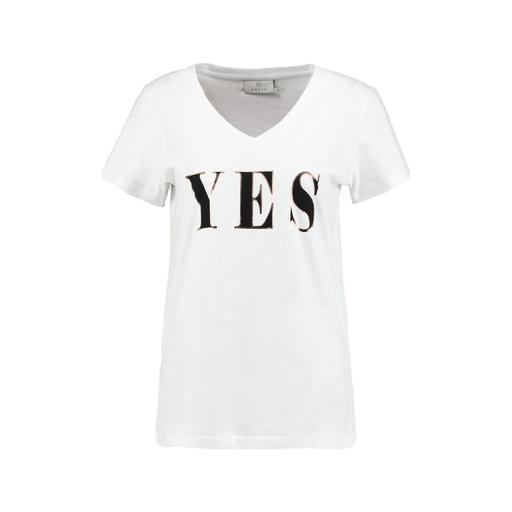
white t-shirt and black letters, white v-neck t-shirt only macy, white v-neck graphic tee, white background